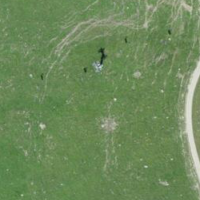
EUNIS habitat code: 26
Species observed at this site:
Parnassia palustris